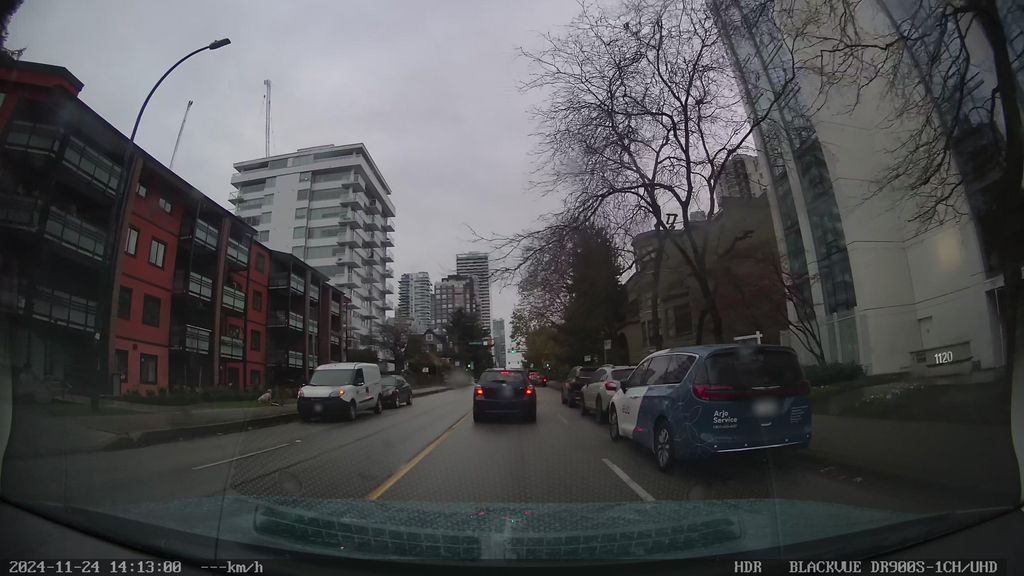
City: vancouver